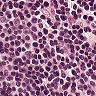
Metastatic tissue present: no